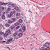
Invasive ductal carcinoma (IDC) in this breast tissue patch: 0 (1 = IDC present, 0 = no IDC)